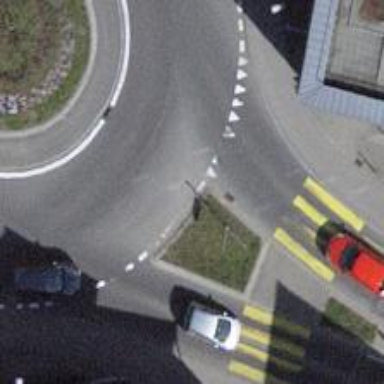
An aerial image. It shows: Road with "give way" sign.